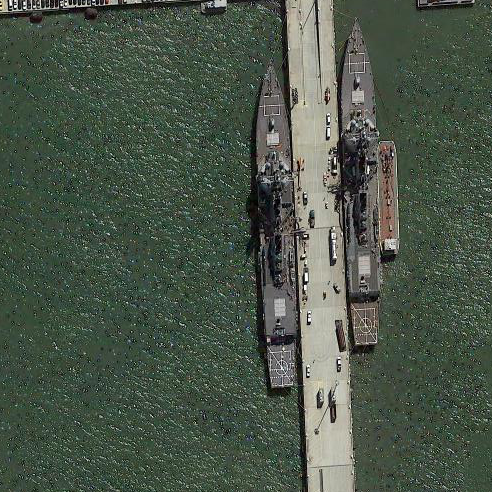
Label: destroyer